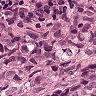
Metastatic tissue present: yes